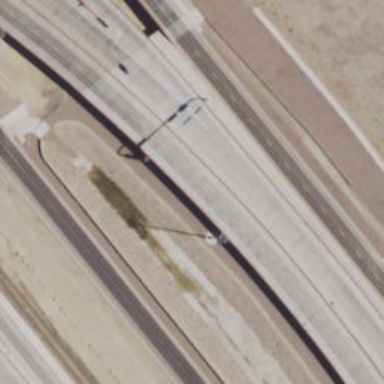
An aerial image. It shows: Motorway link.